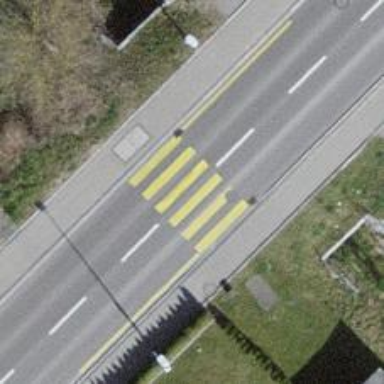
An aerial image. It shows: Uncontrolled zebra crossing on the road.